Field crop: maize
Growth stage: 2
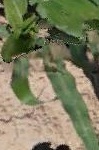
Species: maize